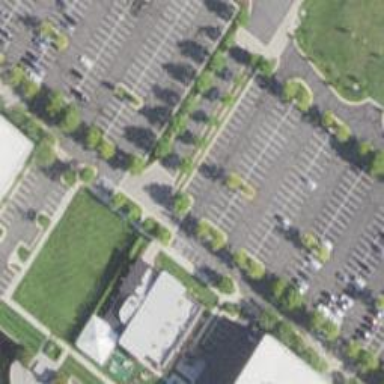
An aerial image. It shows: Parking space is available.